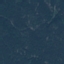
Land use / land cover class: Forest